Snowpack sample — Snodgrass Mountain, Crested Butte, Colorado (2/4/25, 12:06 PM MST)
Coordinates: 38.923, -106.968
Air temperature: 35 °F
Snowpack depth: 80 cm
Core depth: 10 cm
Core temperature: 32 °F
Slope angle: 14°, slope face: 78°
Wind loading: low
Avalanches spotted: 0
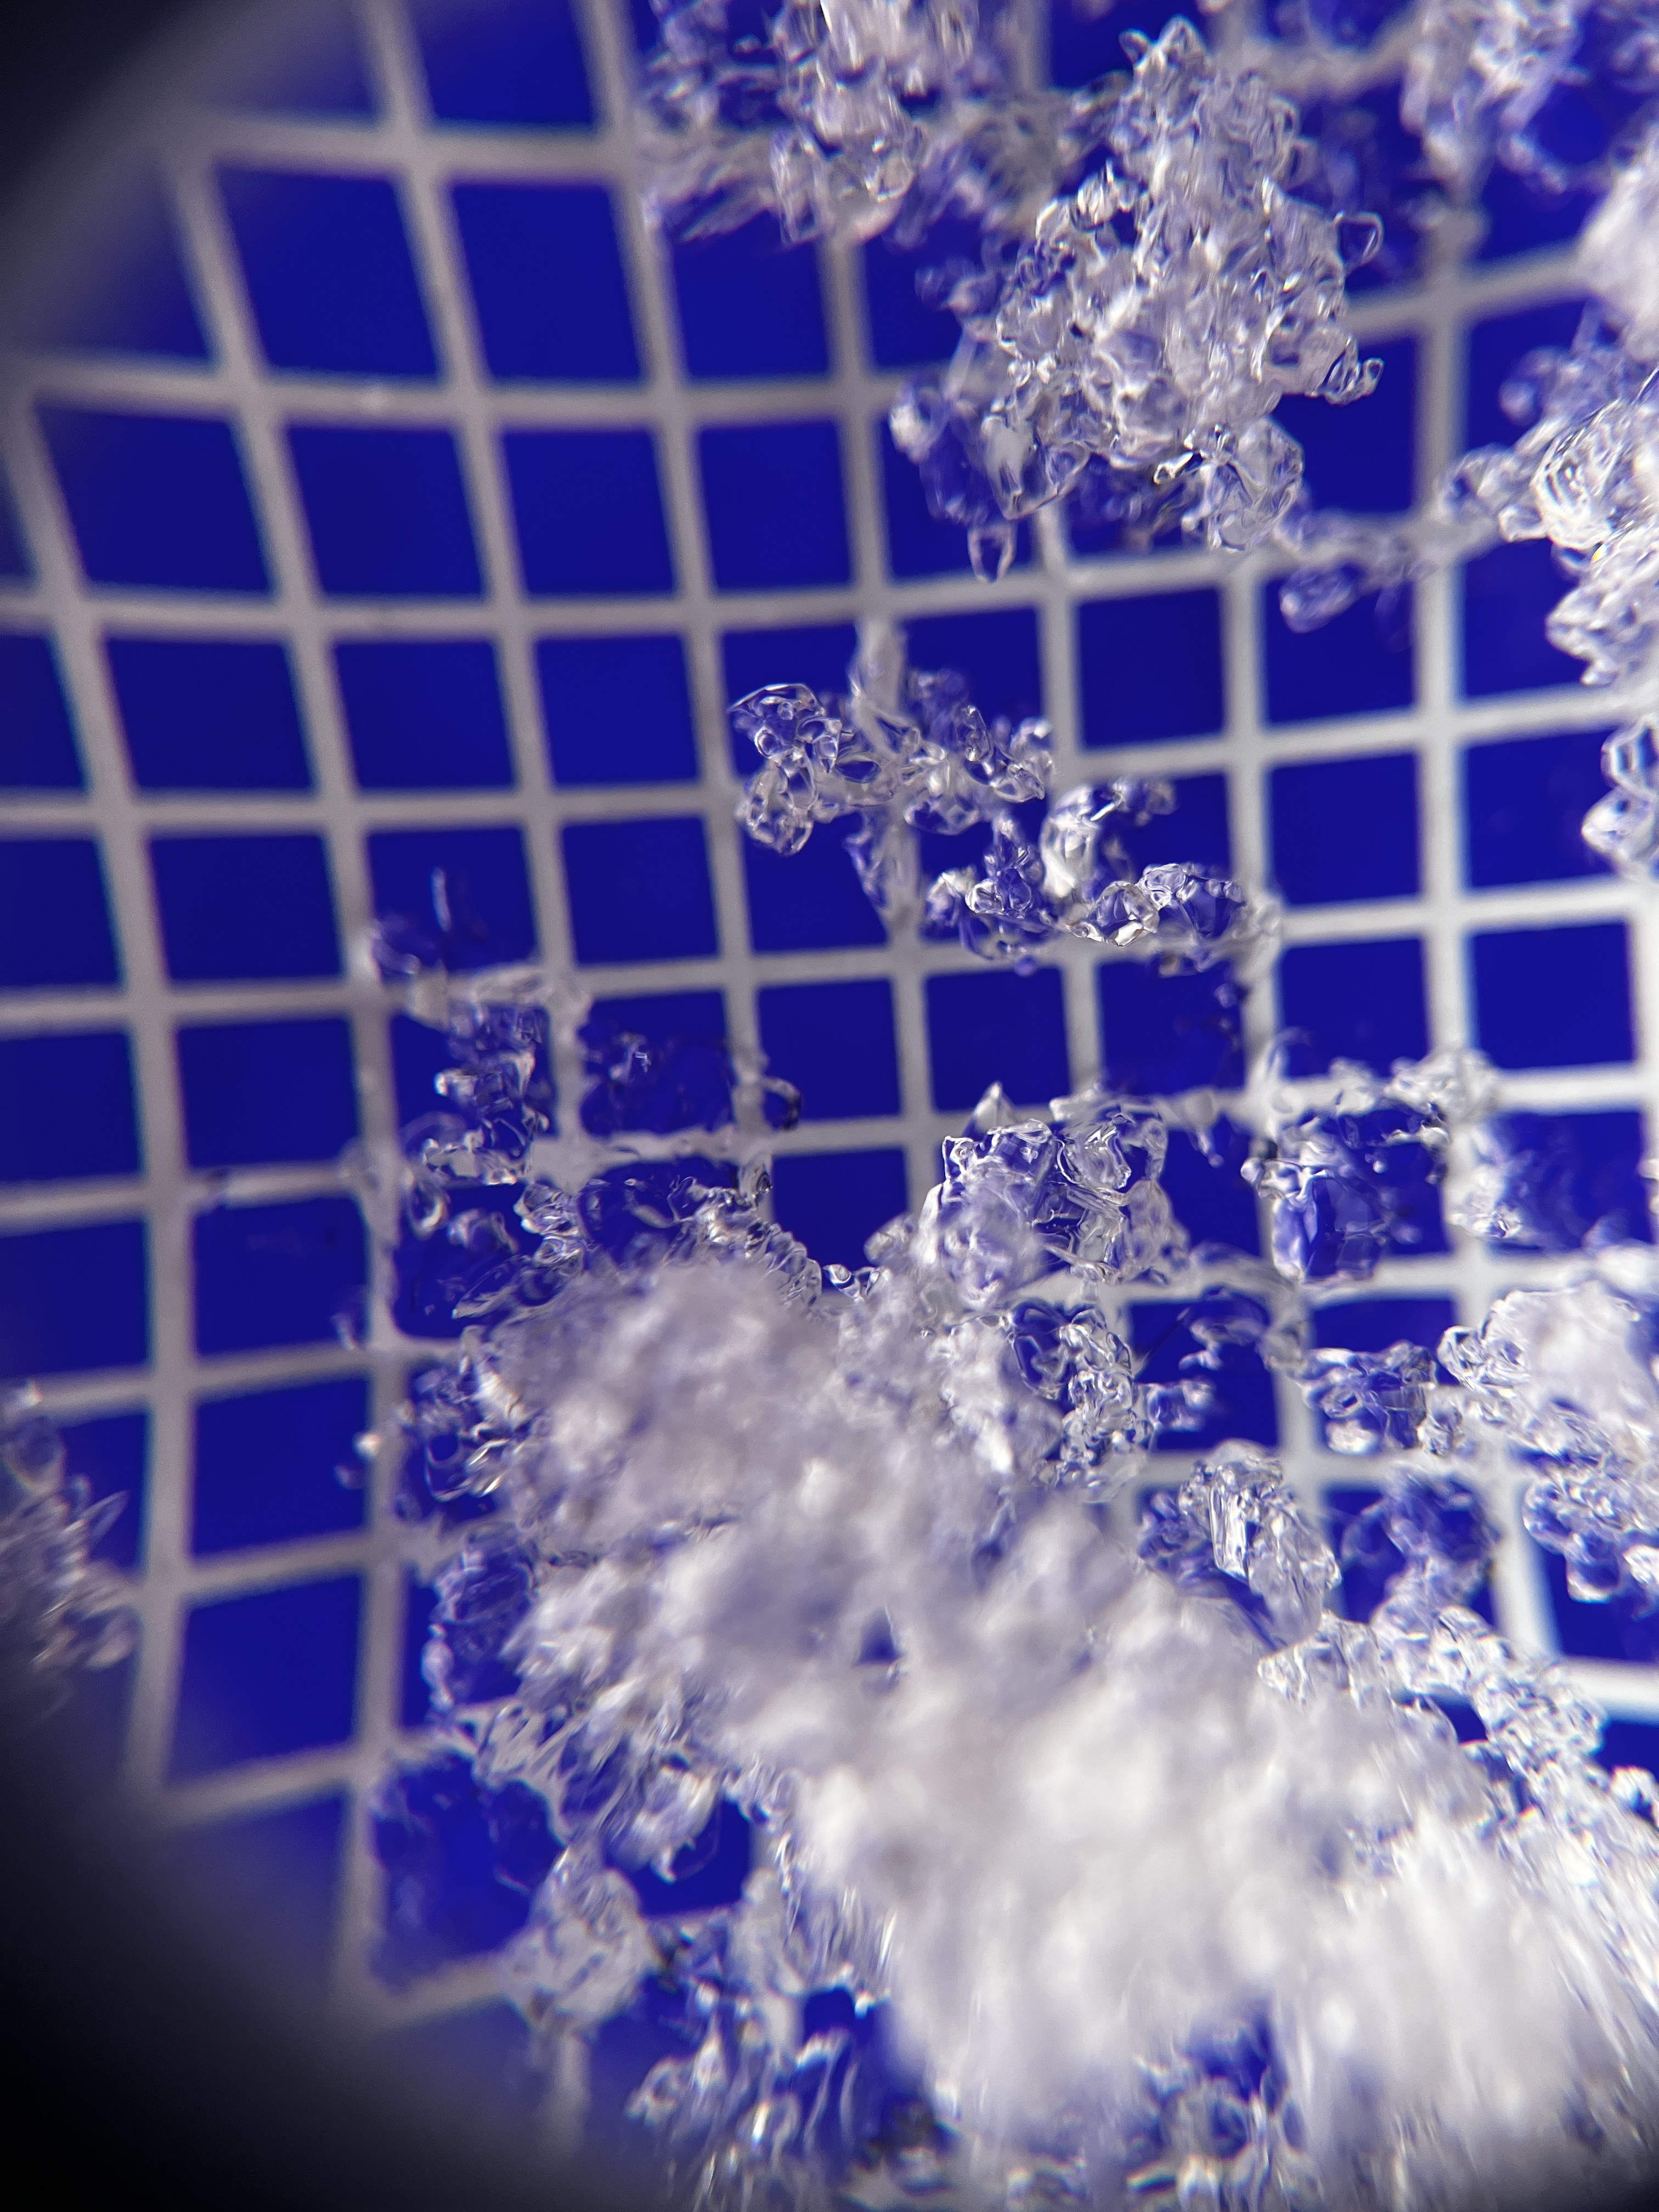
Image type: magnified_profile
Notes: No avalanches nearby, unusually warm weather for the last month reported by residents, Collected 25 yards from treeline